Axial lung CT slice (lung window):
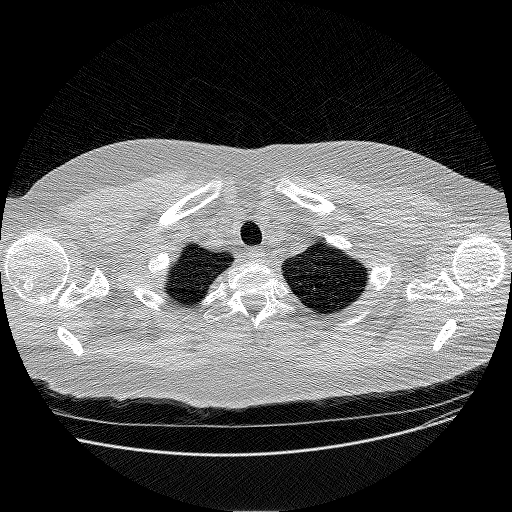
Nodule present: no